Question: I am making android app in which I have to give support of Arabic text to those mobiles in which Arabic is not present.
I successfully did this in widgets(textview, button etc) by adding following code.
I ahve added 'dejavusans.ttf' file in assests folder.
and in code I added
'''
TypeFace typeFace = Typeface.createFromAsset(context.getAssets(), "dejavusans.ttf");
fieldName.setTypeface(typeFace);
fieldName.setText(ArabicUtilities.reshape(resources.getString(R.string.bring_financial_arabic)));
'''
But the problem is with WebView. The text of webView is breaking. I saw different solutions including <URL>. But no one is working fine.
Here is the snapshot.
The title(TextView) is looking fine but the webpage text is breaking.
If anyone know its answer then please help.
Thanks
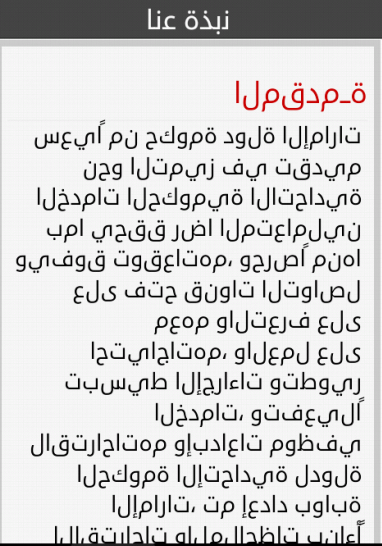
Answer: I found a solution of this problem.
I used the following tool <URL>
I pasted my arabic in it and copy the result then I pasted the result in my html file. The result is like this.

Although it is not 100 percent accurate but it is much better than previous one.